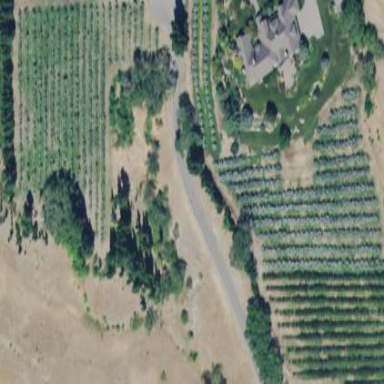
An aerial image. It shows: Orchard.